Interaction volume radius: 5 \u00c5
Interaction volume height: 15 \u00c5
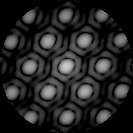
Disorder parameter: 0.02575